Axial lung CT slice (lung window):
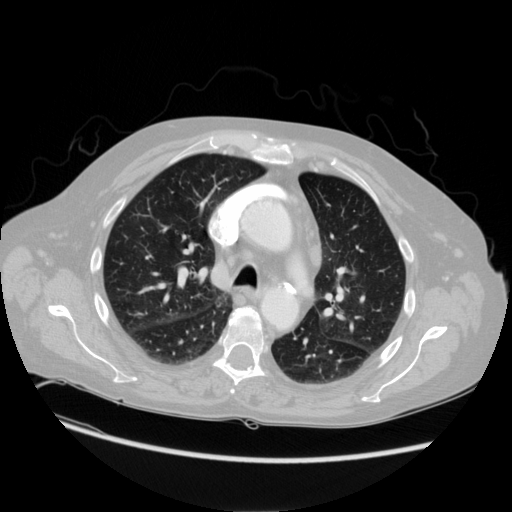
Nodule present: no